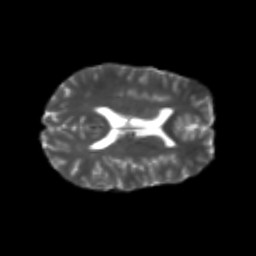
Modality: T2w
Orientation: axial
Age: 21
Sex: female
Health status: healthy
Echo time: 0.074 s